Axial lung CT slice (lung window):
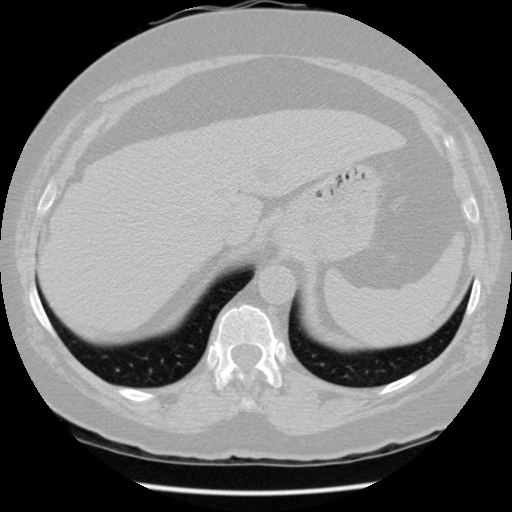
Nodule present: no